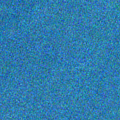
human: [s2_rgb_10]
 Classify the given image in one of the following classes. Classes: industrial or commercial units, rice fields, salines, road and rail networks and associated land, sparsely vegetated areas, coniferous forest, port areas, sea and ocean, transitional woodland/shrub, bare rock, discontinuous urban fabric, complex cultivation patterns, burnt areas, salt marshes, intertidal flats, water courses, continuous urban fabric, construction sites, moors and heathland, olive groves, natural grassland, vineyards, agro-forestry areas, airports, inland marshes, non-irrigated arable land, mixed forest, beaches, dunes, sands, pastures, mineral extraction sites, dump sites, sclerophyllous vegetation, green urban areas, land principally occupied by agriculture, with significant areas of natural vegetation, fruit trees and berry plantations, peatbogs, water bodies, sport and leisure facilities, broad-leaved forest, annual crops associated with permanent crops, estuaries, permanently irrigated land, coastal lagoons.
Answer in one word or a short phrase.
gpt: sea and ocean